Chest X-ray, PA view. Patient: 53 years old, sex M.
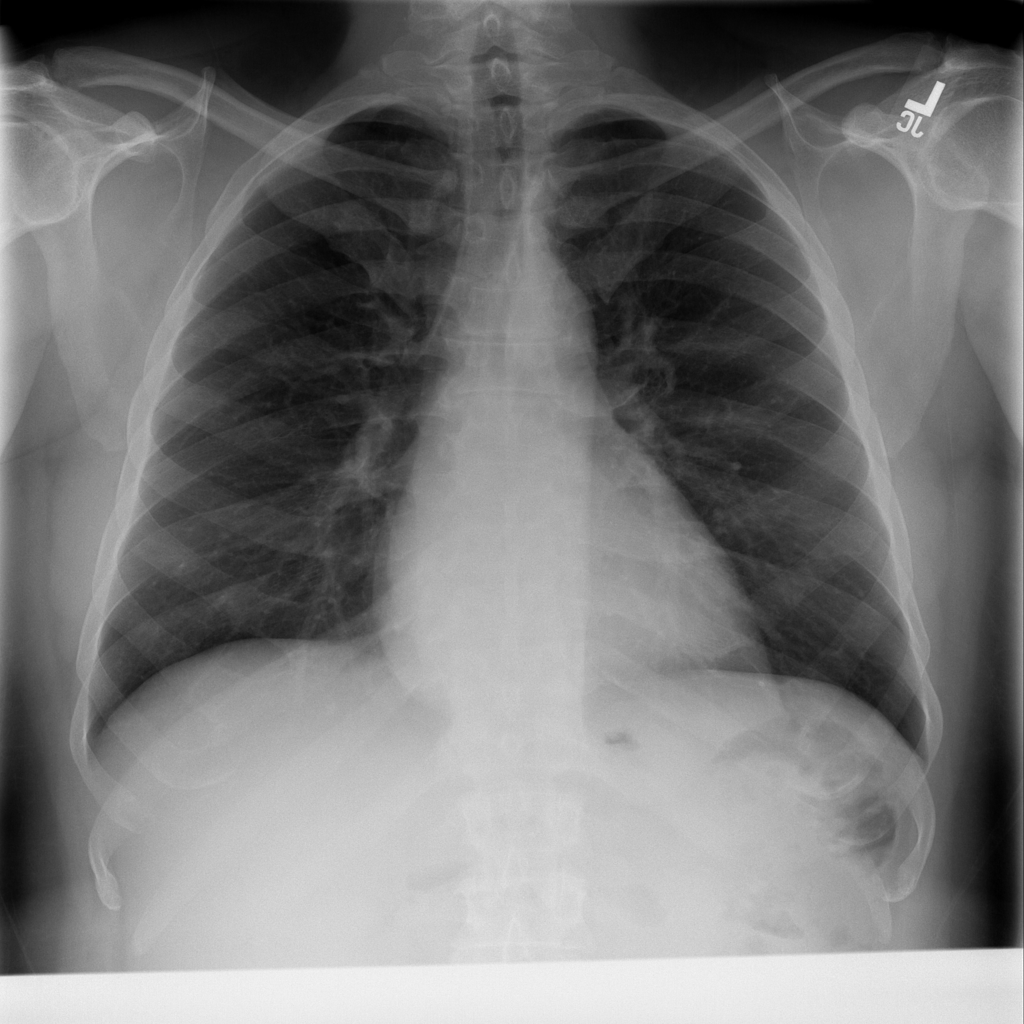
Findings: Infiltration